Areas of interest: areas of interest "Industrial"
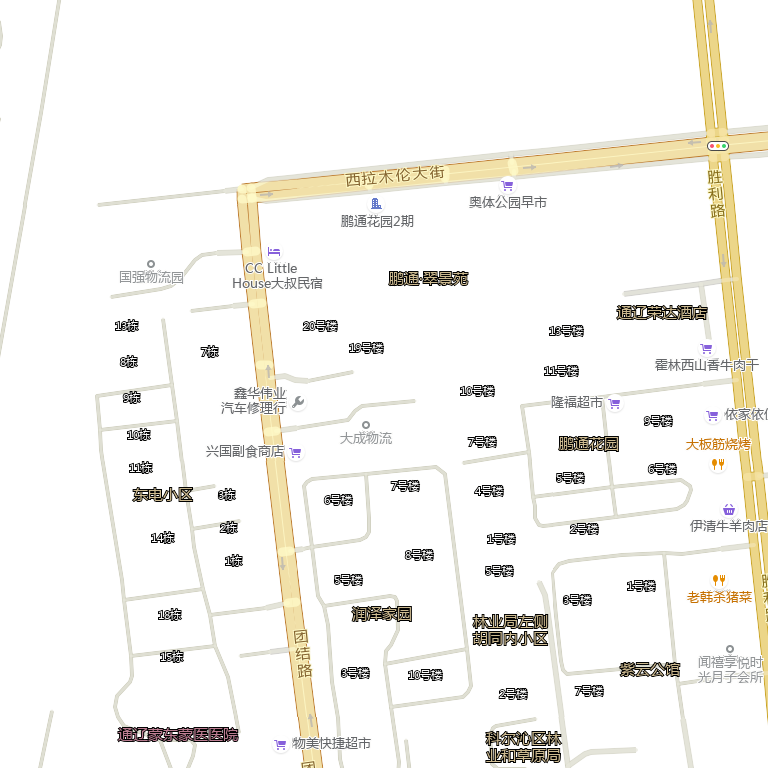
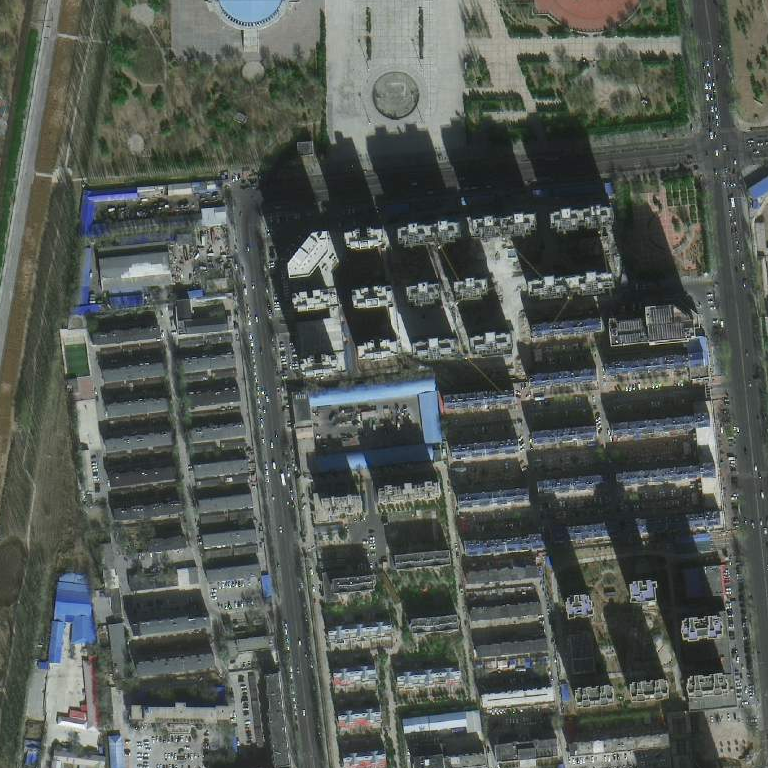